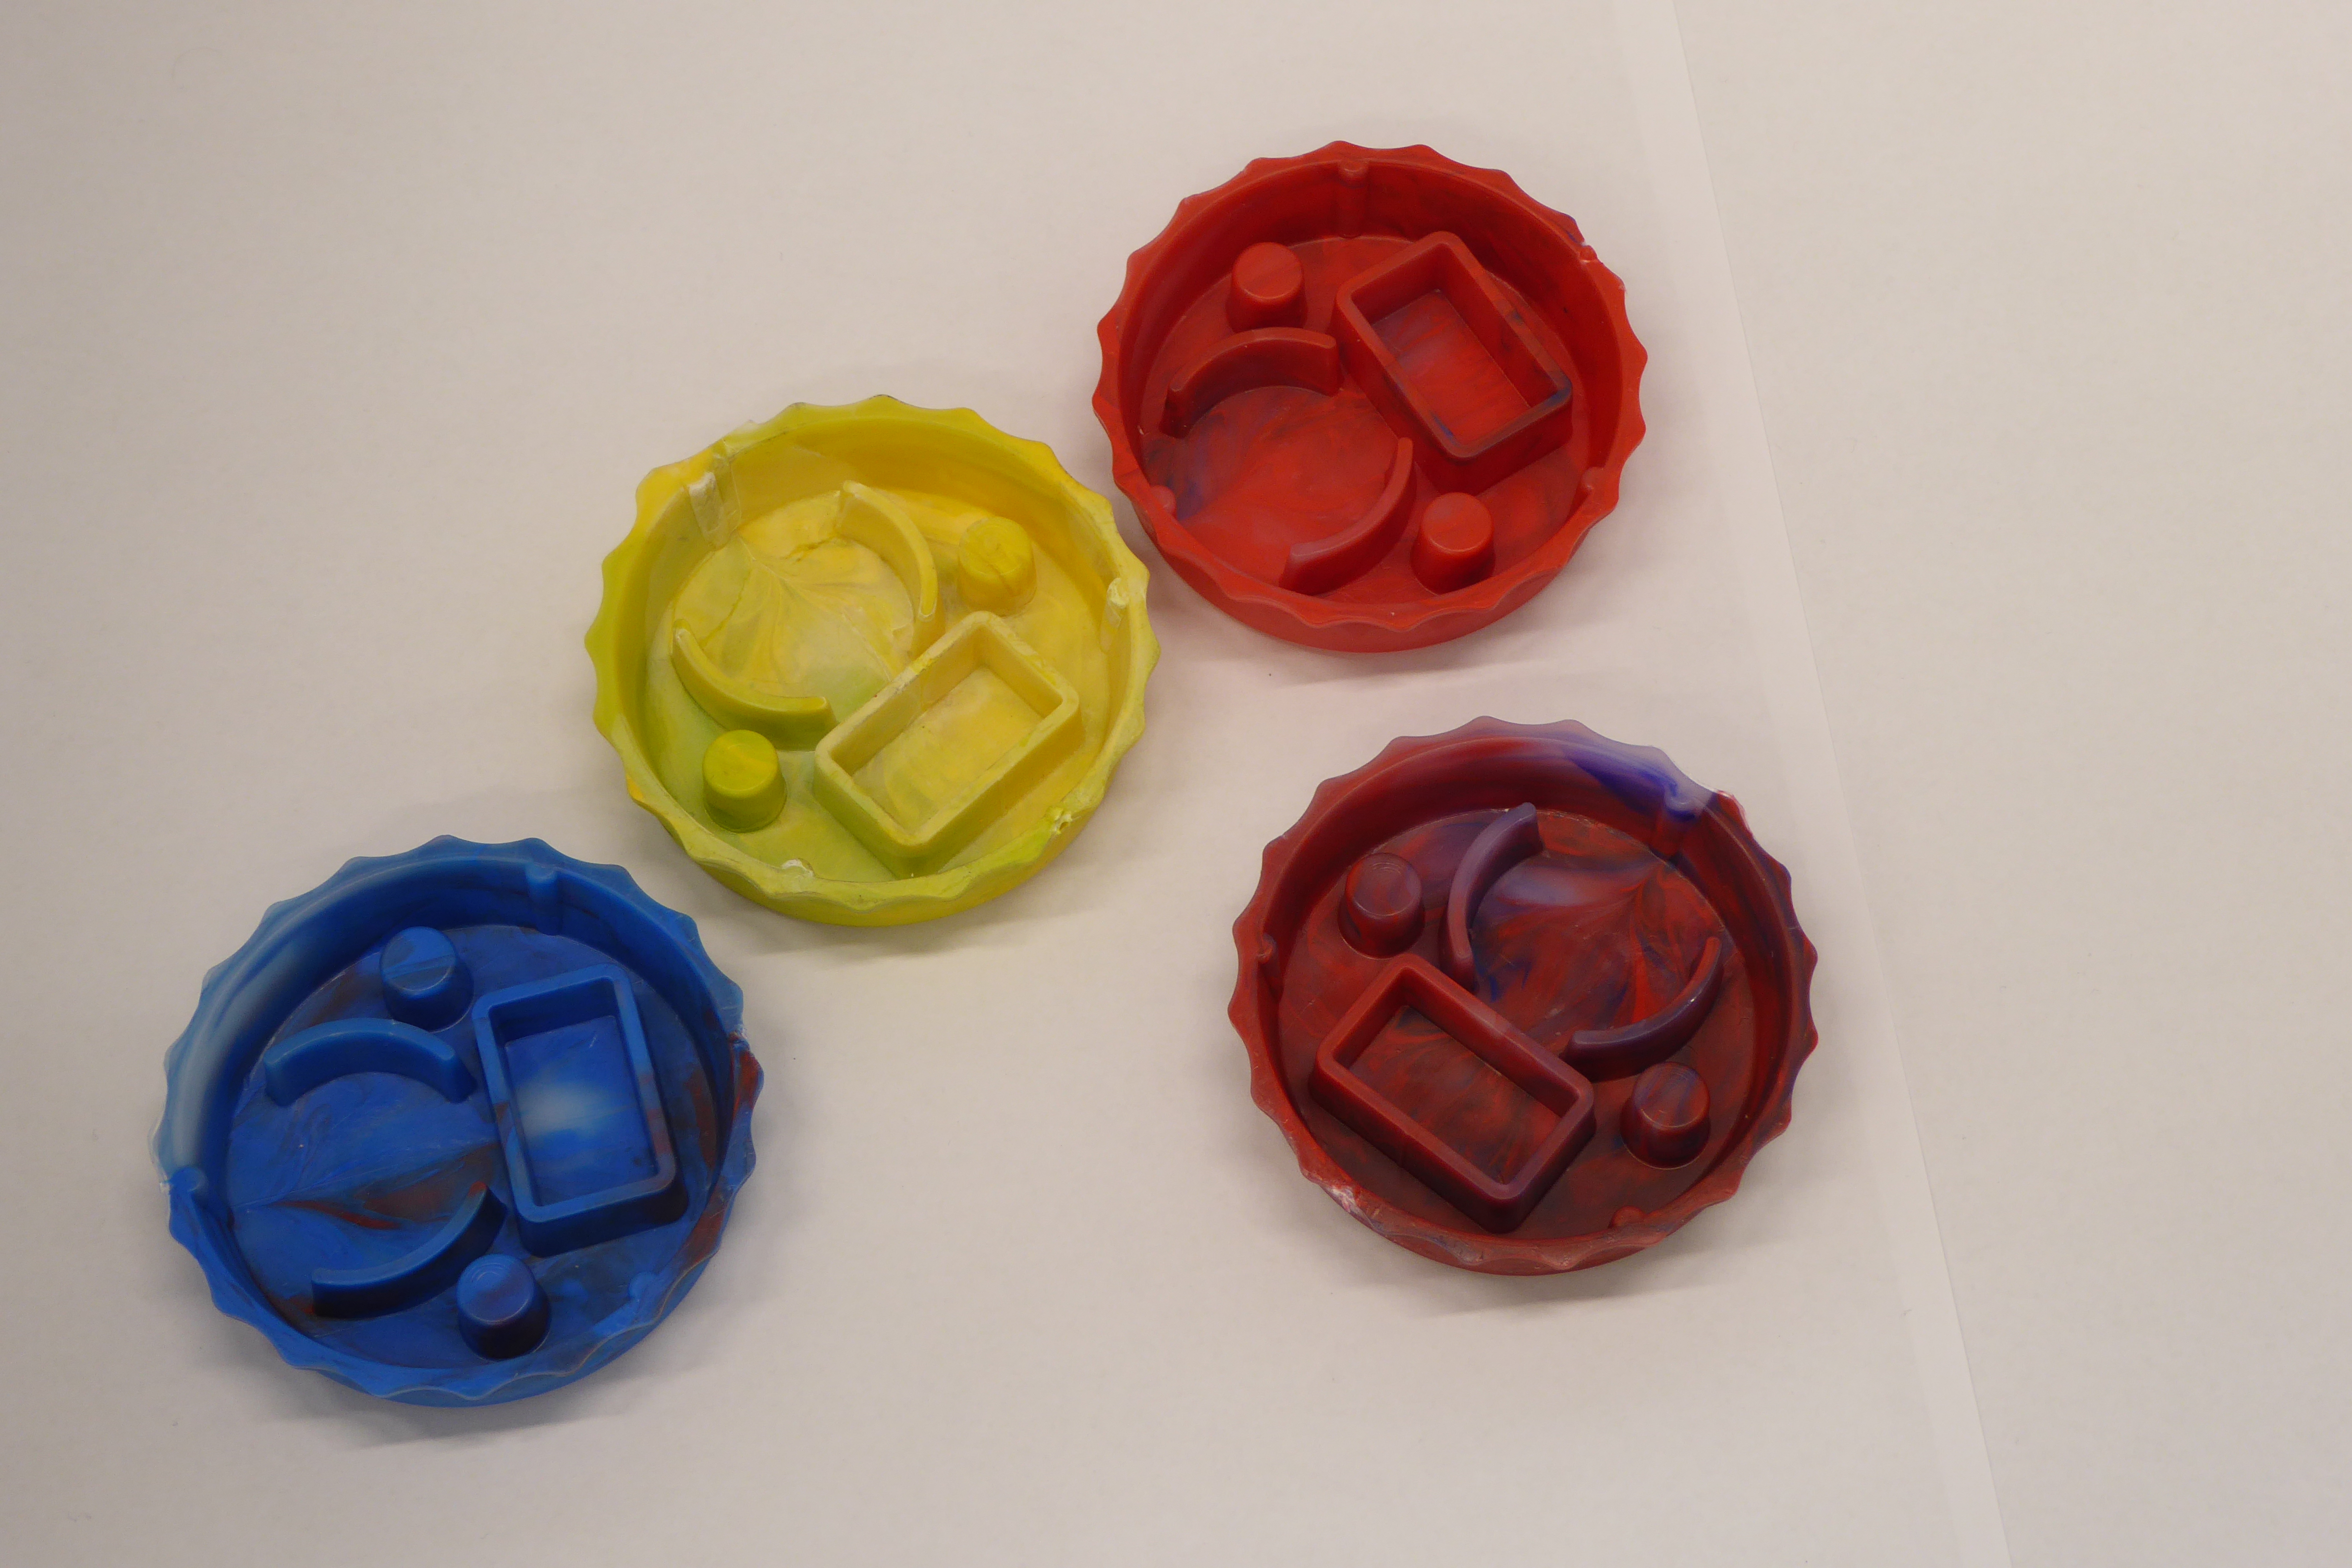
Label: Bottle Opener - Cover